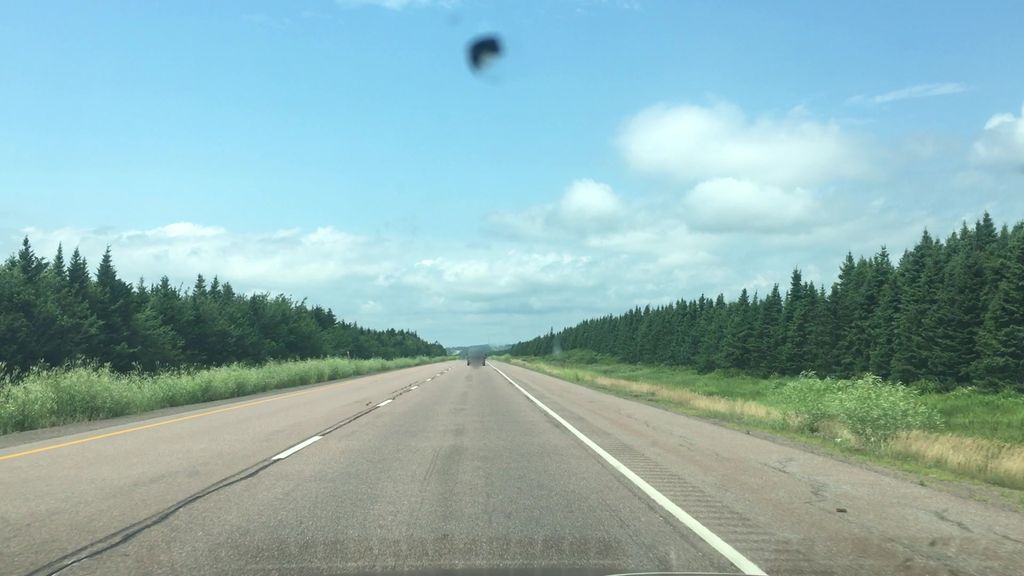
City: charlottetown